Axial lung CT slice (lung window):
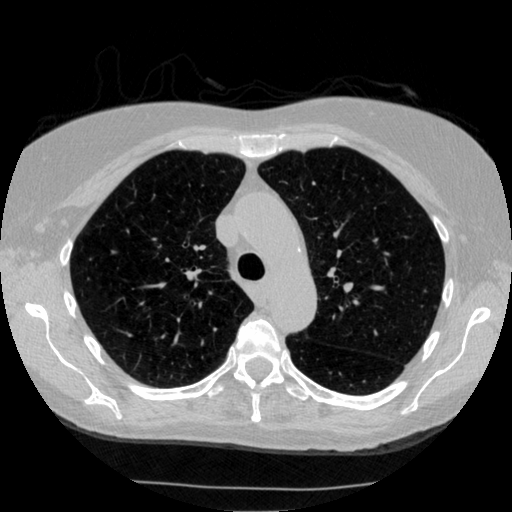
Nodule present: no